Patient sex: F
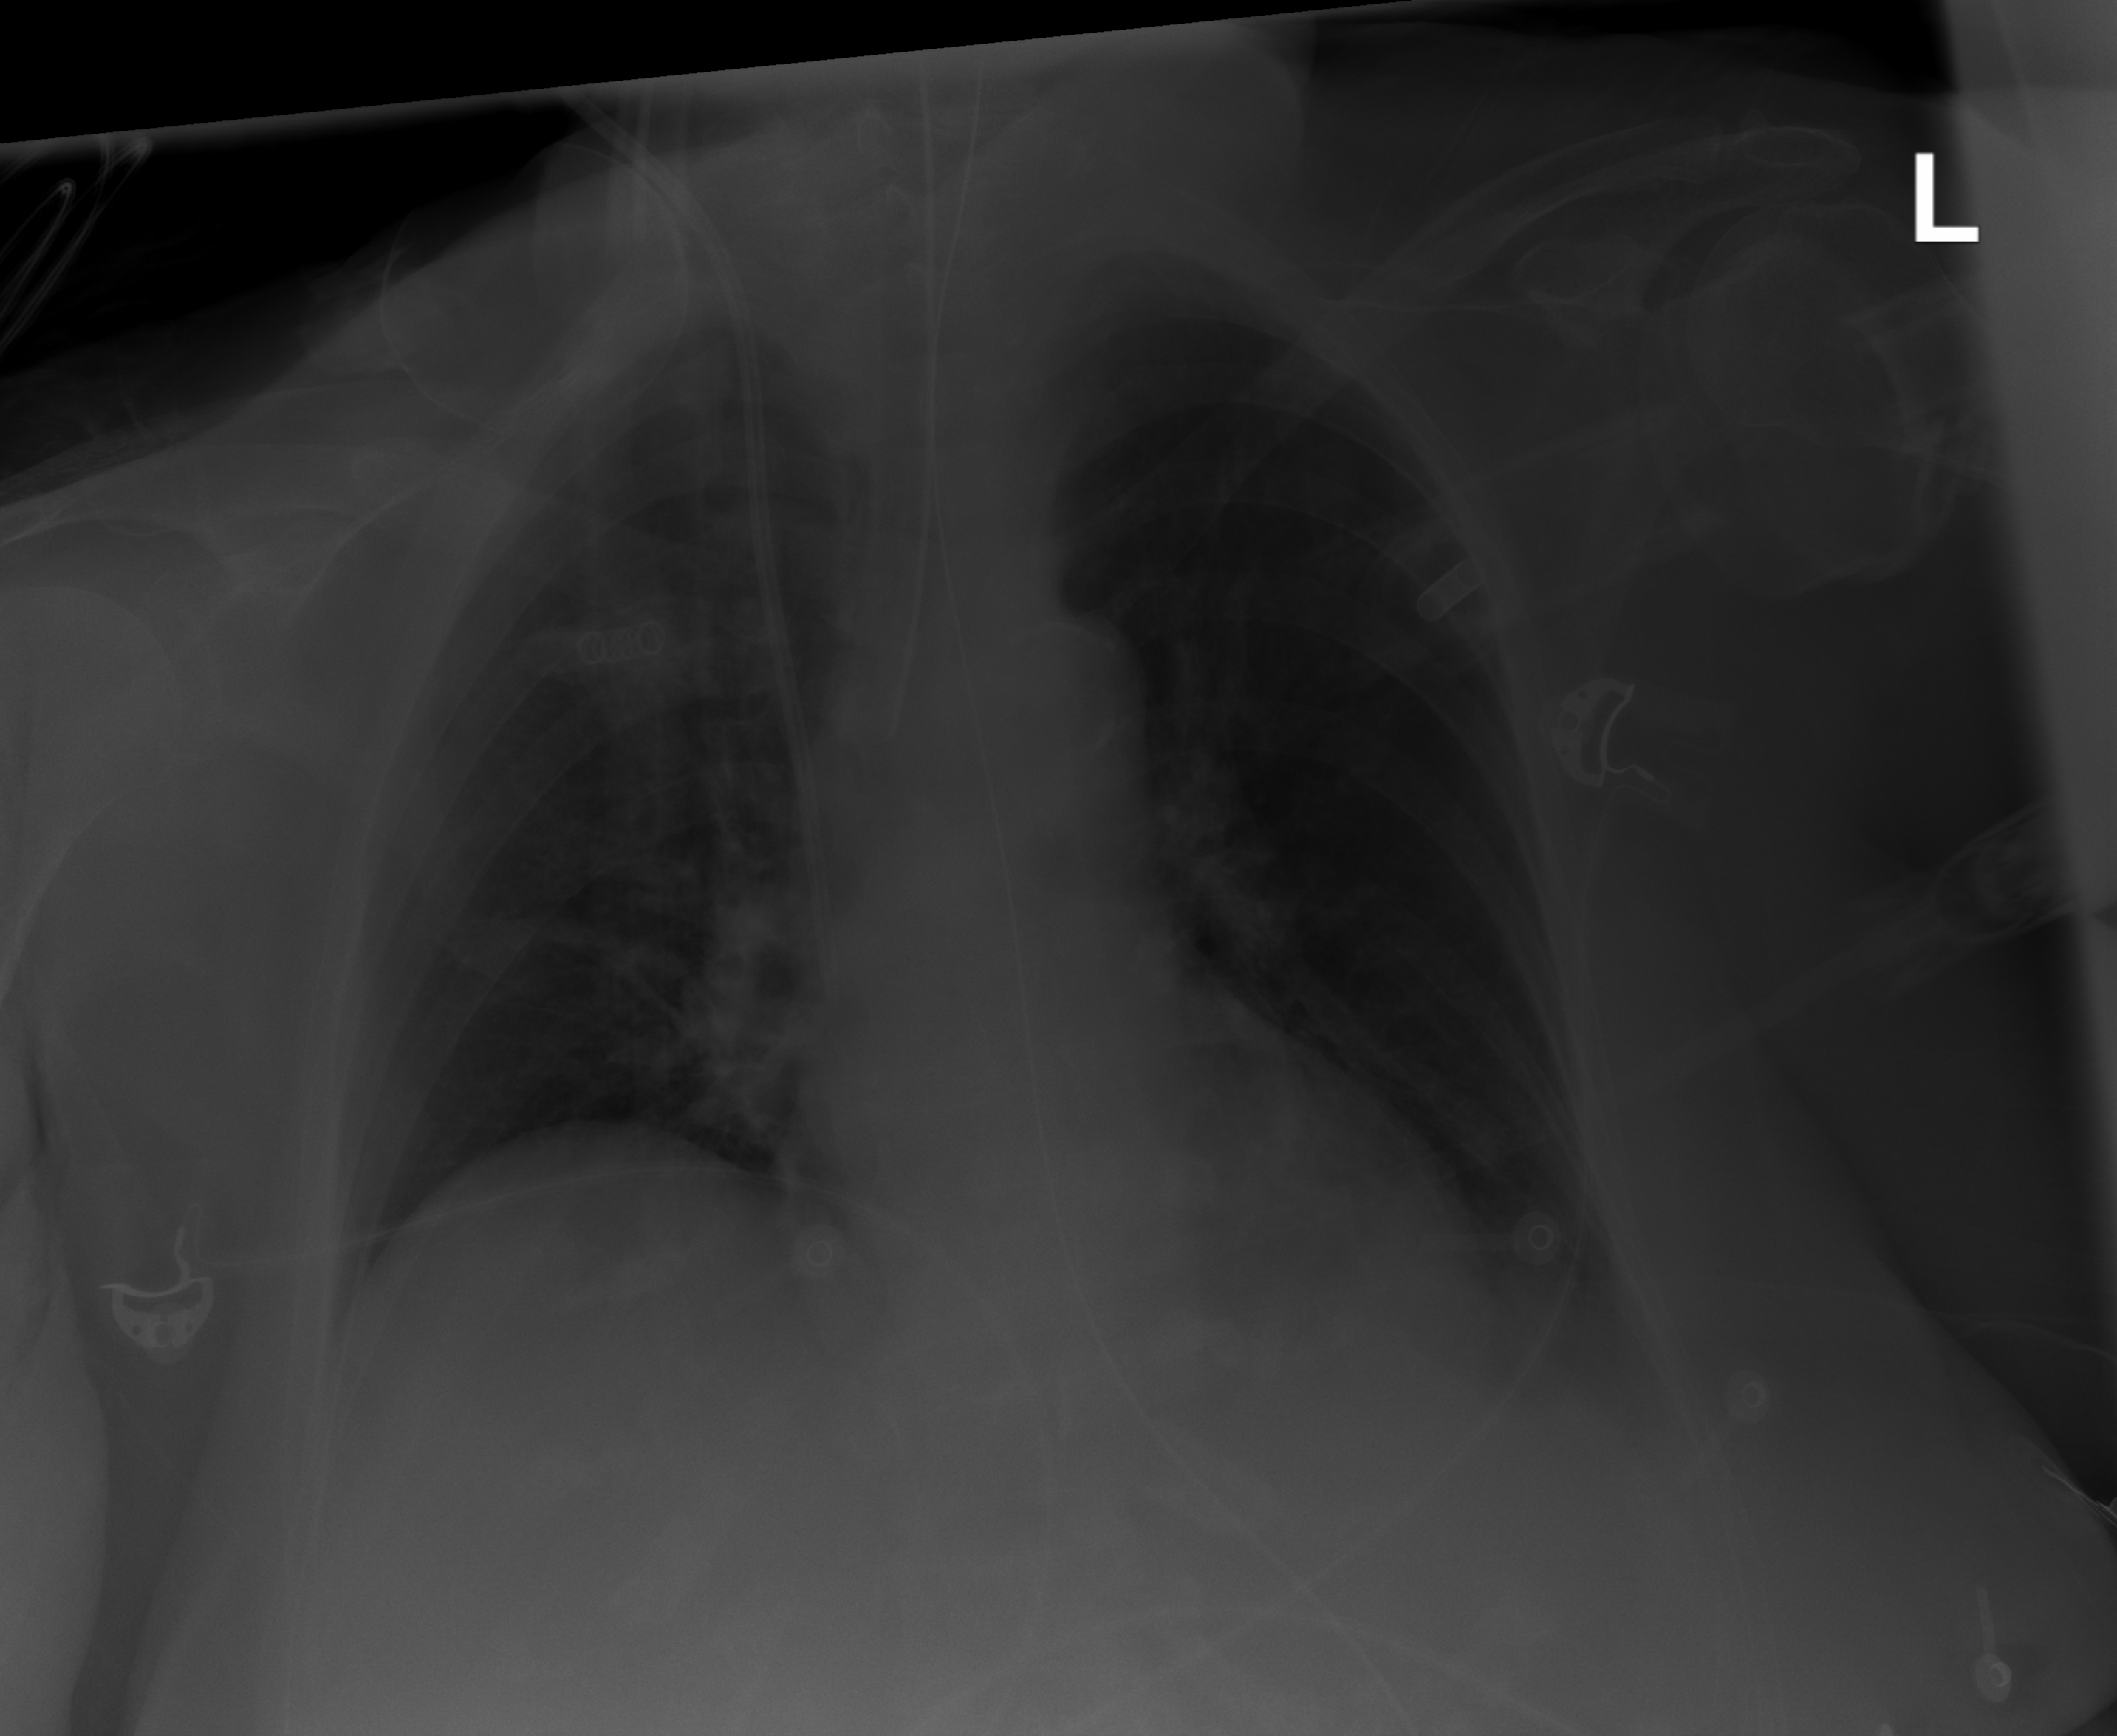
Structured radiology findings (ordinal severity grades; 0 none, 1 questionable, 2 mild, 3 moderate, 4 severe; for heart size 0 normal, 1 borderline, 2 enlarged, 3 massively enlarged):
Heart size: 0
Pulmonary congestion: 0
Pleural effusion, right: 0
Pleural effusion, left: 2
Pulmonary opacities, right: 0
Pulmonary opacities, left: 0
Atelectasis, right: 0
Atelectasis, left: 2